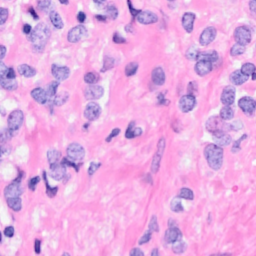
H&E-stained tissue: Breast